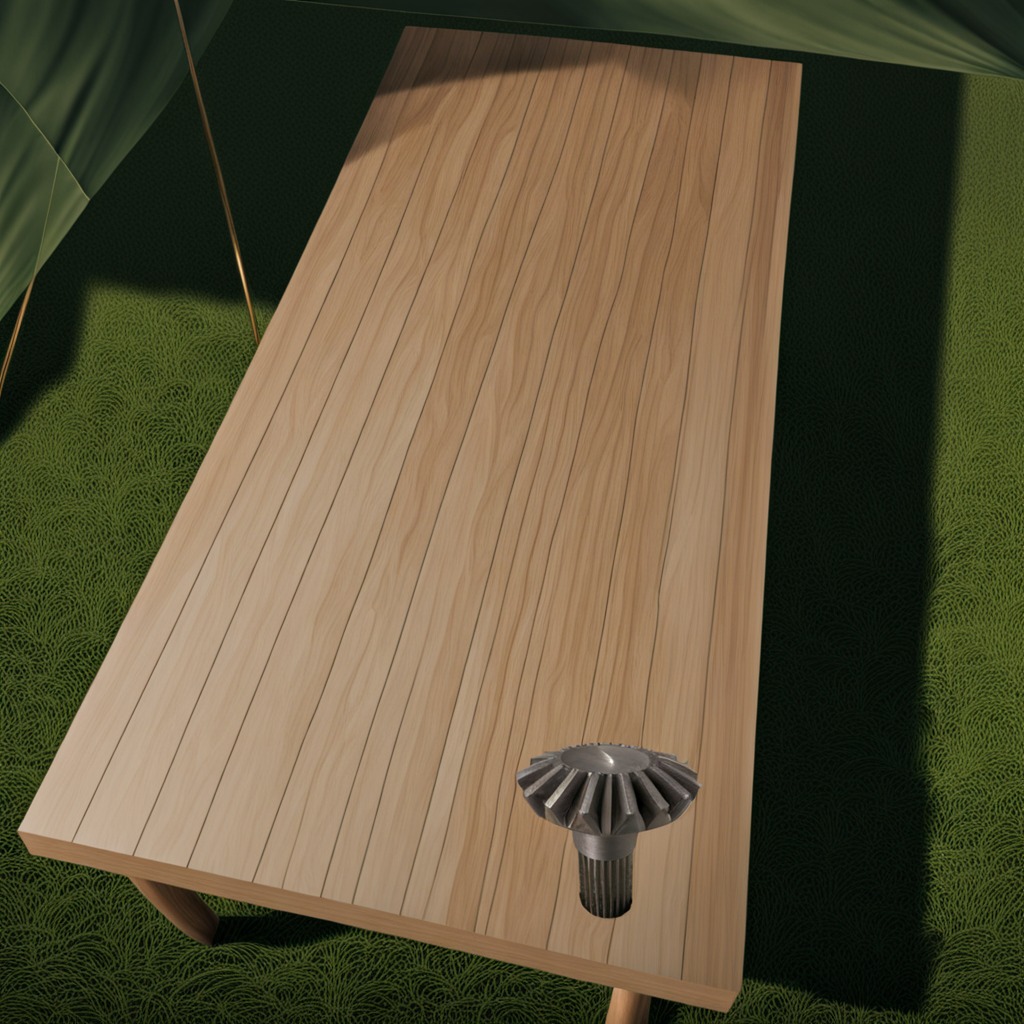
A steel gear with teeth is lying on the wooden table inside a jungle field workshop tent.